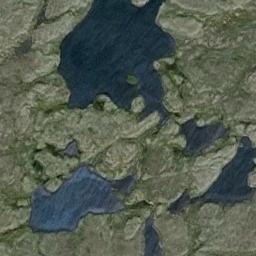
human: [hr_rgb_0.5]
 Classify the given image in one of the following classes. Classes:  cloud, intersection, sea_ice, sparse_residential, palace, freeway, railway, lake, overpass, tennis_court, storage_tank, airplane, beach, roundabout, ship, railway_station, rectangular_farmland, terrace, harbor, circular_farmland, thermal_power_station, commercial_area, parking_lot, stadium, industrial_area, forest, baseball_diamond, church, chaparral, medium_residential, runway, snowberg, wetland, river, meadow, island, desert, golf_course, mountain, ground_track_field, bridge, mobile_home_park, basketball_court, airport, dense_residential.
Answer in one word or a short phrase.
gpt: lake